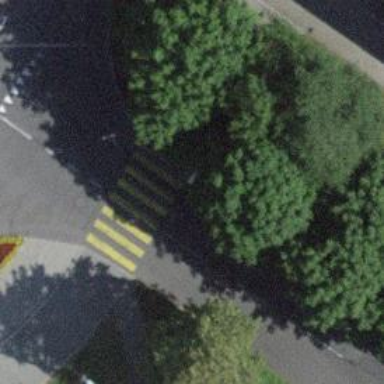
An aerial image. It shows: Residential road with asphalt surface. There are trolley wires above it. The road has separate sidewalks on both sides.